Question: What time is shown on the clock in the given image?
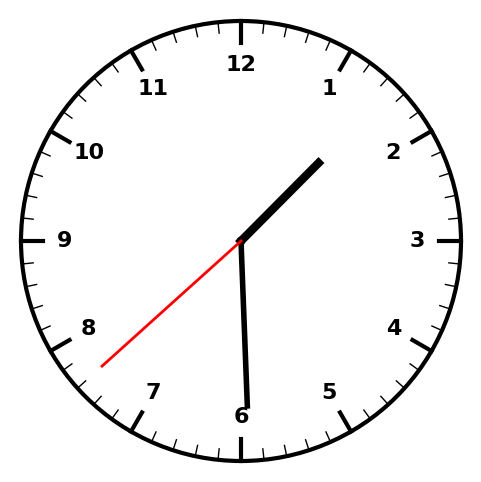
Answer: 01:29:38